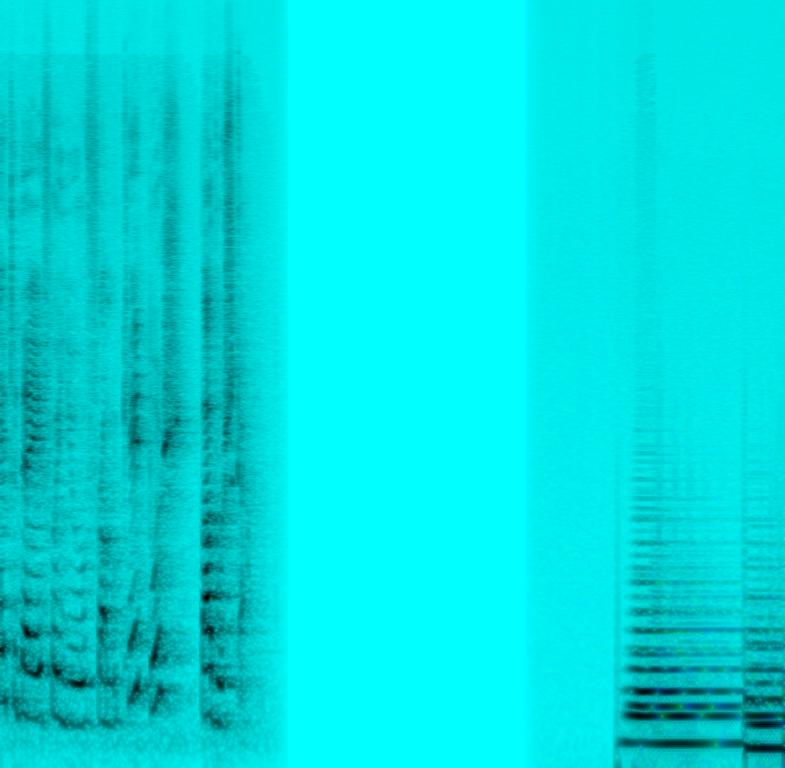
Someone is playing soft and warm sounding chords on an analog synthesizer slowly opening up a filter letting higher frequencies pass. Someone is playing a melody along on a theremin. Both are playing in the mid to higher range. This song may be playing live.